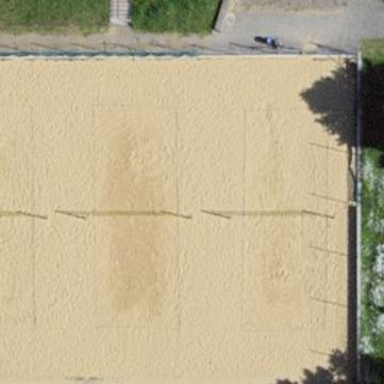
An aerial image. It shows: Sandy pitch designated for beach volleyball.